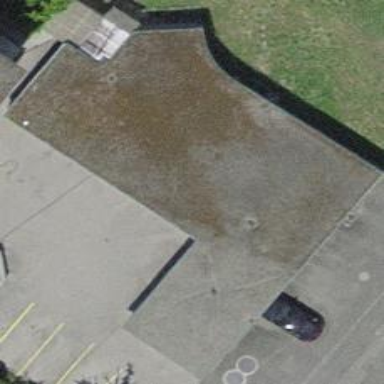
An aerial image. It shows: Group of garages.